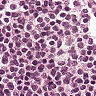
Metastatic tissue present: no